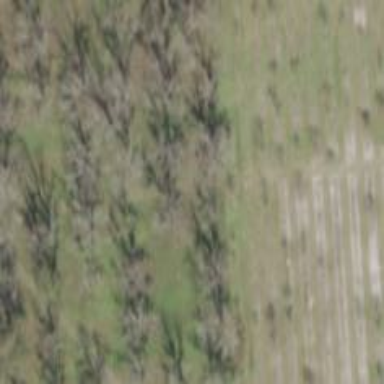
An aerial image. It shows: Orchard.